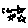
Label: star